Question: I'd like to make something similar what iPhone does with my icons. I'd like to have an icon and also the round red notifier in the upper right side of the icon for showing new updates.

How can I make it?
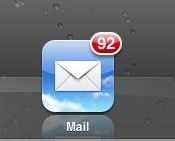
Answer: Those badges are handled through the OS. You can't provide an icon with any content outside of the basic square. To set the badge in the program look at the documentation for UIApplication and UILocalNotification.